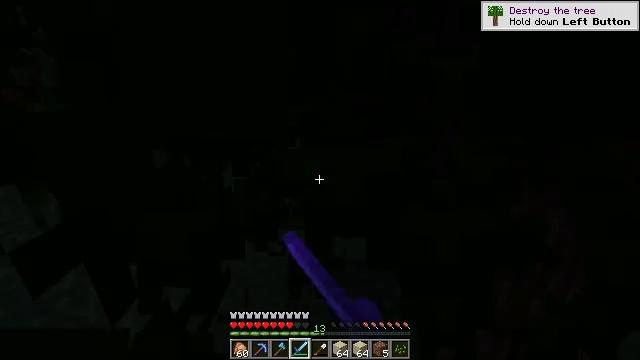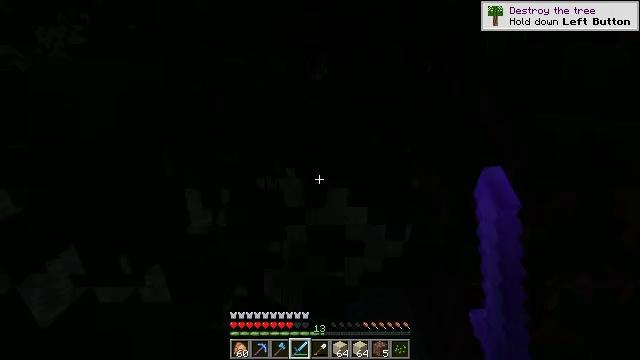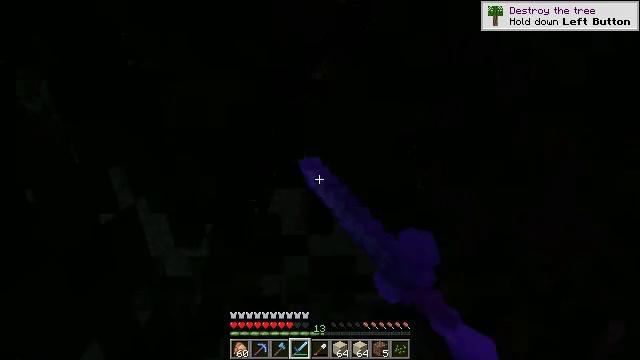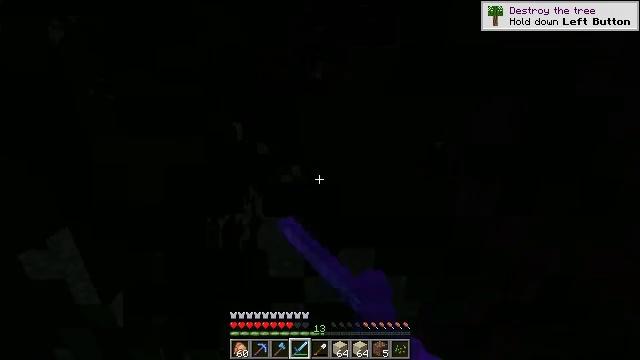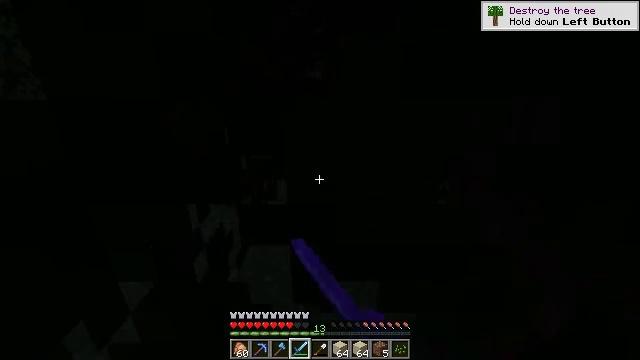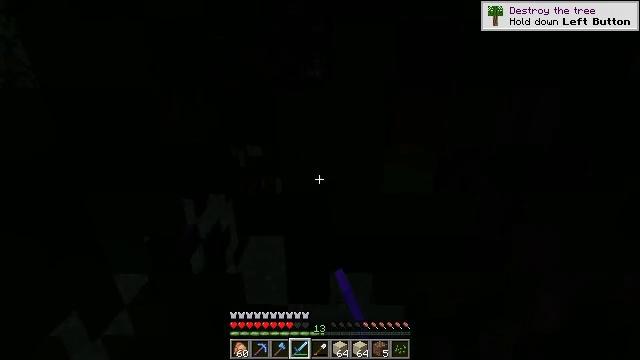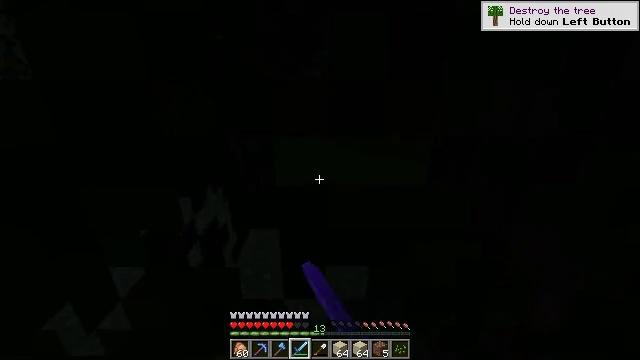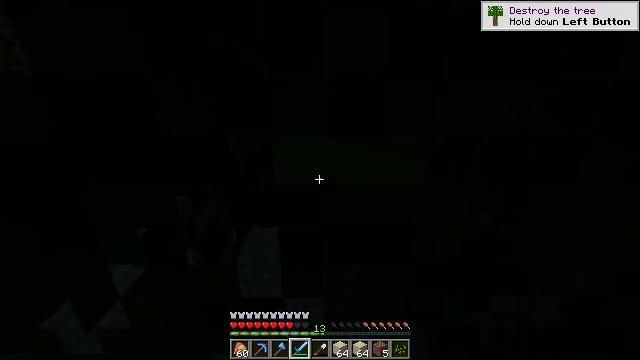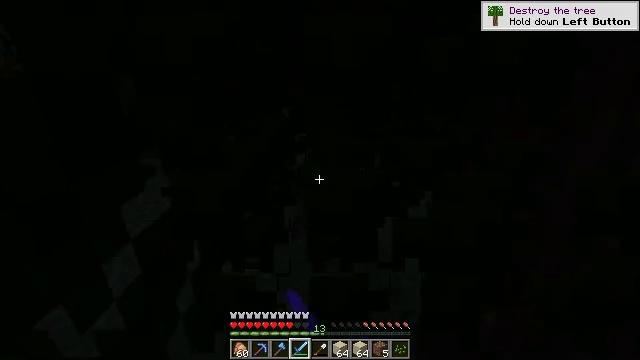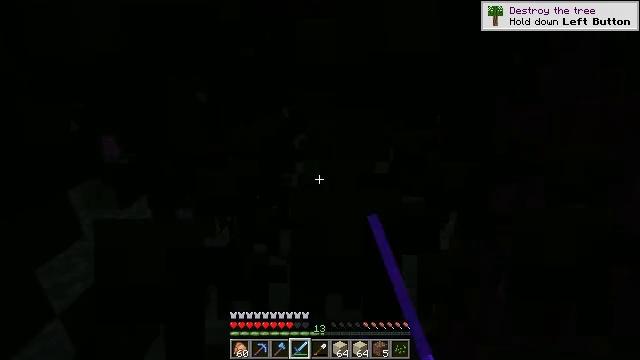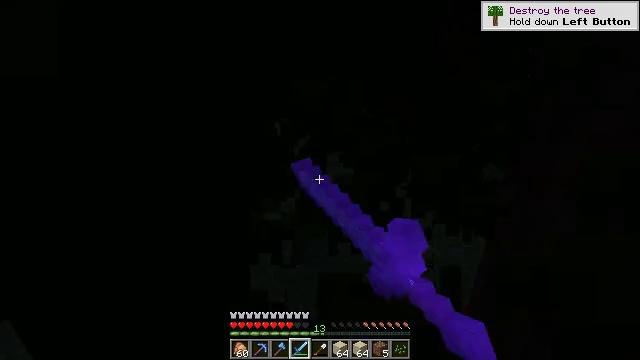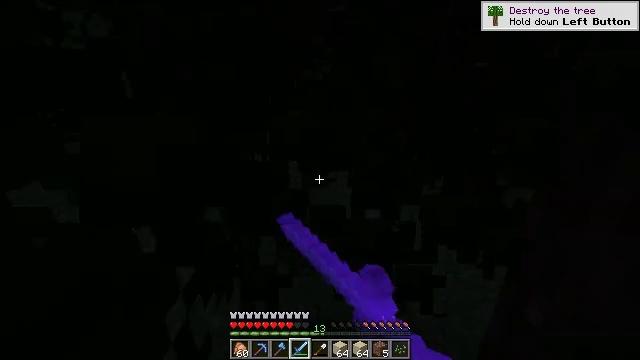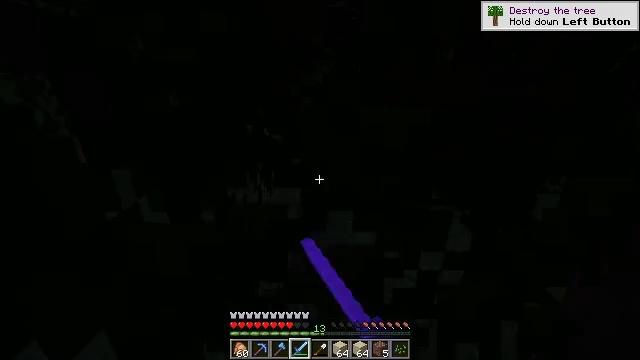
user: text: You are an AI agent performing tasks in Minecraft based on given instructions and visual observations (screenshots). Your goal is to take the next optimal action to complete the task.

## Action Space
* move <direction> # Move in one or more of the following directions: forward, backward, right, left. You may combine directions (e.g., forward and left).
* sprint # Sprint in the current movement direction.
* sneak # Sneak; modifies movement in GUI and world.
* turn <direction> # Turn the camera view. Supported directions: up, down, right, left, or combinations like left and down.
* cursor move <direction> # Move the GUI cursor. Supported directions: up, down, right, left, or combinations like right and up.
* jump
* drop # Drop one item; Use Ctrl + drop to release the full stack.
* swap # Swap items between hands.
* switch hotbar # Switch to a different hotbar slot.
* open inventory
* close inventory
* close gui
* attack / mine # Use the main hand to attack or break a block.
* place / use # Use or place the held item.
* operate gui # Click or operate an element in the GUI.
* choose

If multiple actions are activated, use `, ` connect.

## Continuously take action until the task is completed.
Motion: motion action
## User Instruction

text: Collect some oak leaves.
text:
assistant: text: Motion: move forward, attack / mine
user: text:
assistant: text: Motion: move forward, attack / mine
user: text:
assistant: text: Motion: move forward, attack / mine
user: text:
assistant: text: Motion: move forward, attack / mine
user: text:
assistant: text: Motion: move forward, attack / mine
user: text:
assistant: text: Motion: move forward, attack / mine
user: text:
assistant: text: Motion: move forward, attack / mine
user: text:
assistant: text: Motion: move forward, attack / mine
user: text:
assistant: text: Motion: move forward, attack / mine
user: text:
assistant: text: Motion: move forward, attack / mine
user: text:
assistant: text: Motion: move forward
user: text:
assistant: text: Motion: move forward
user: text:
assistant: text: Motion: no_op